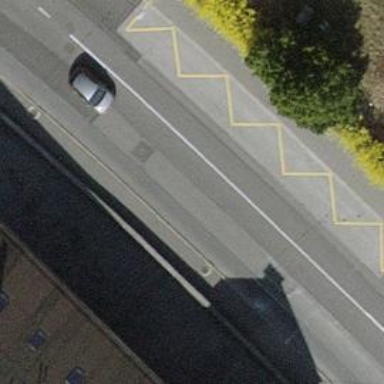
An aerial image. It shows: Bus stop for trolleybuses with designated stop position for public transport.